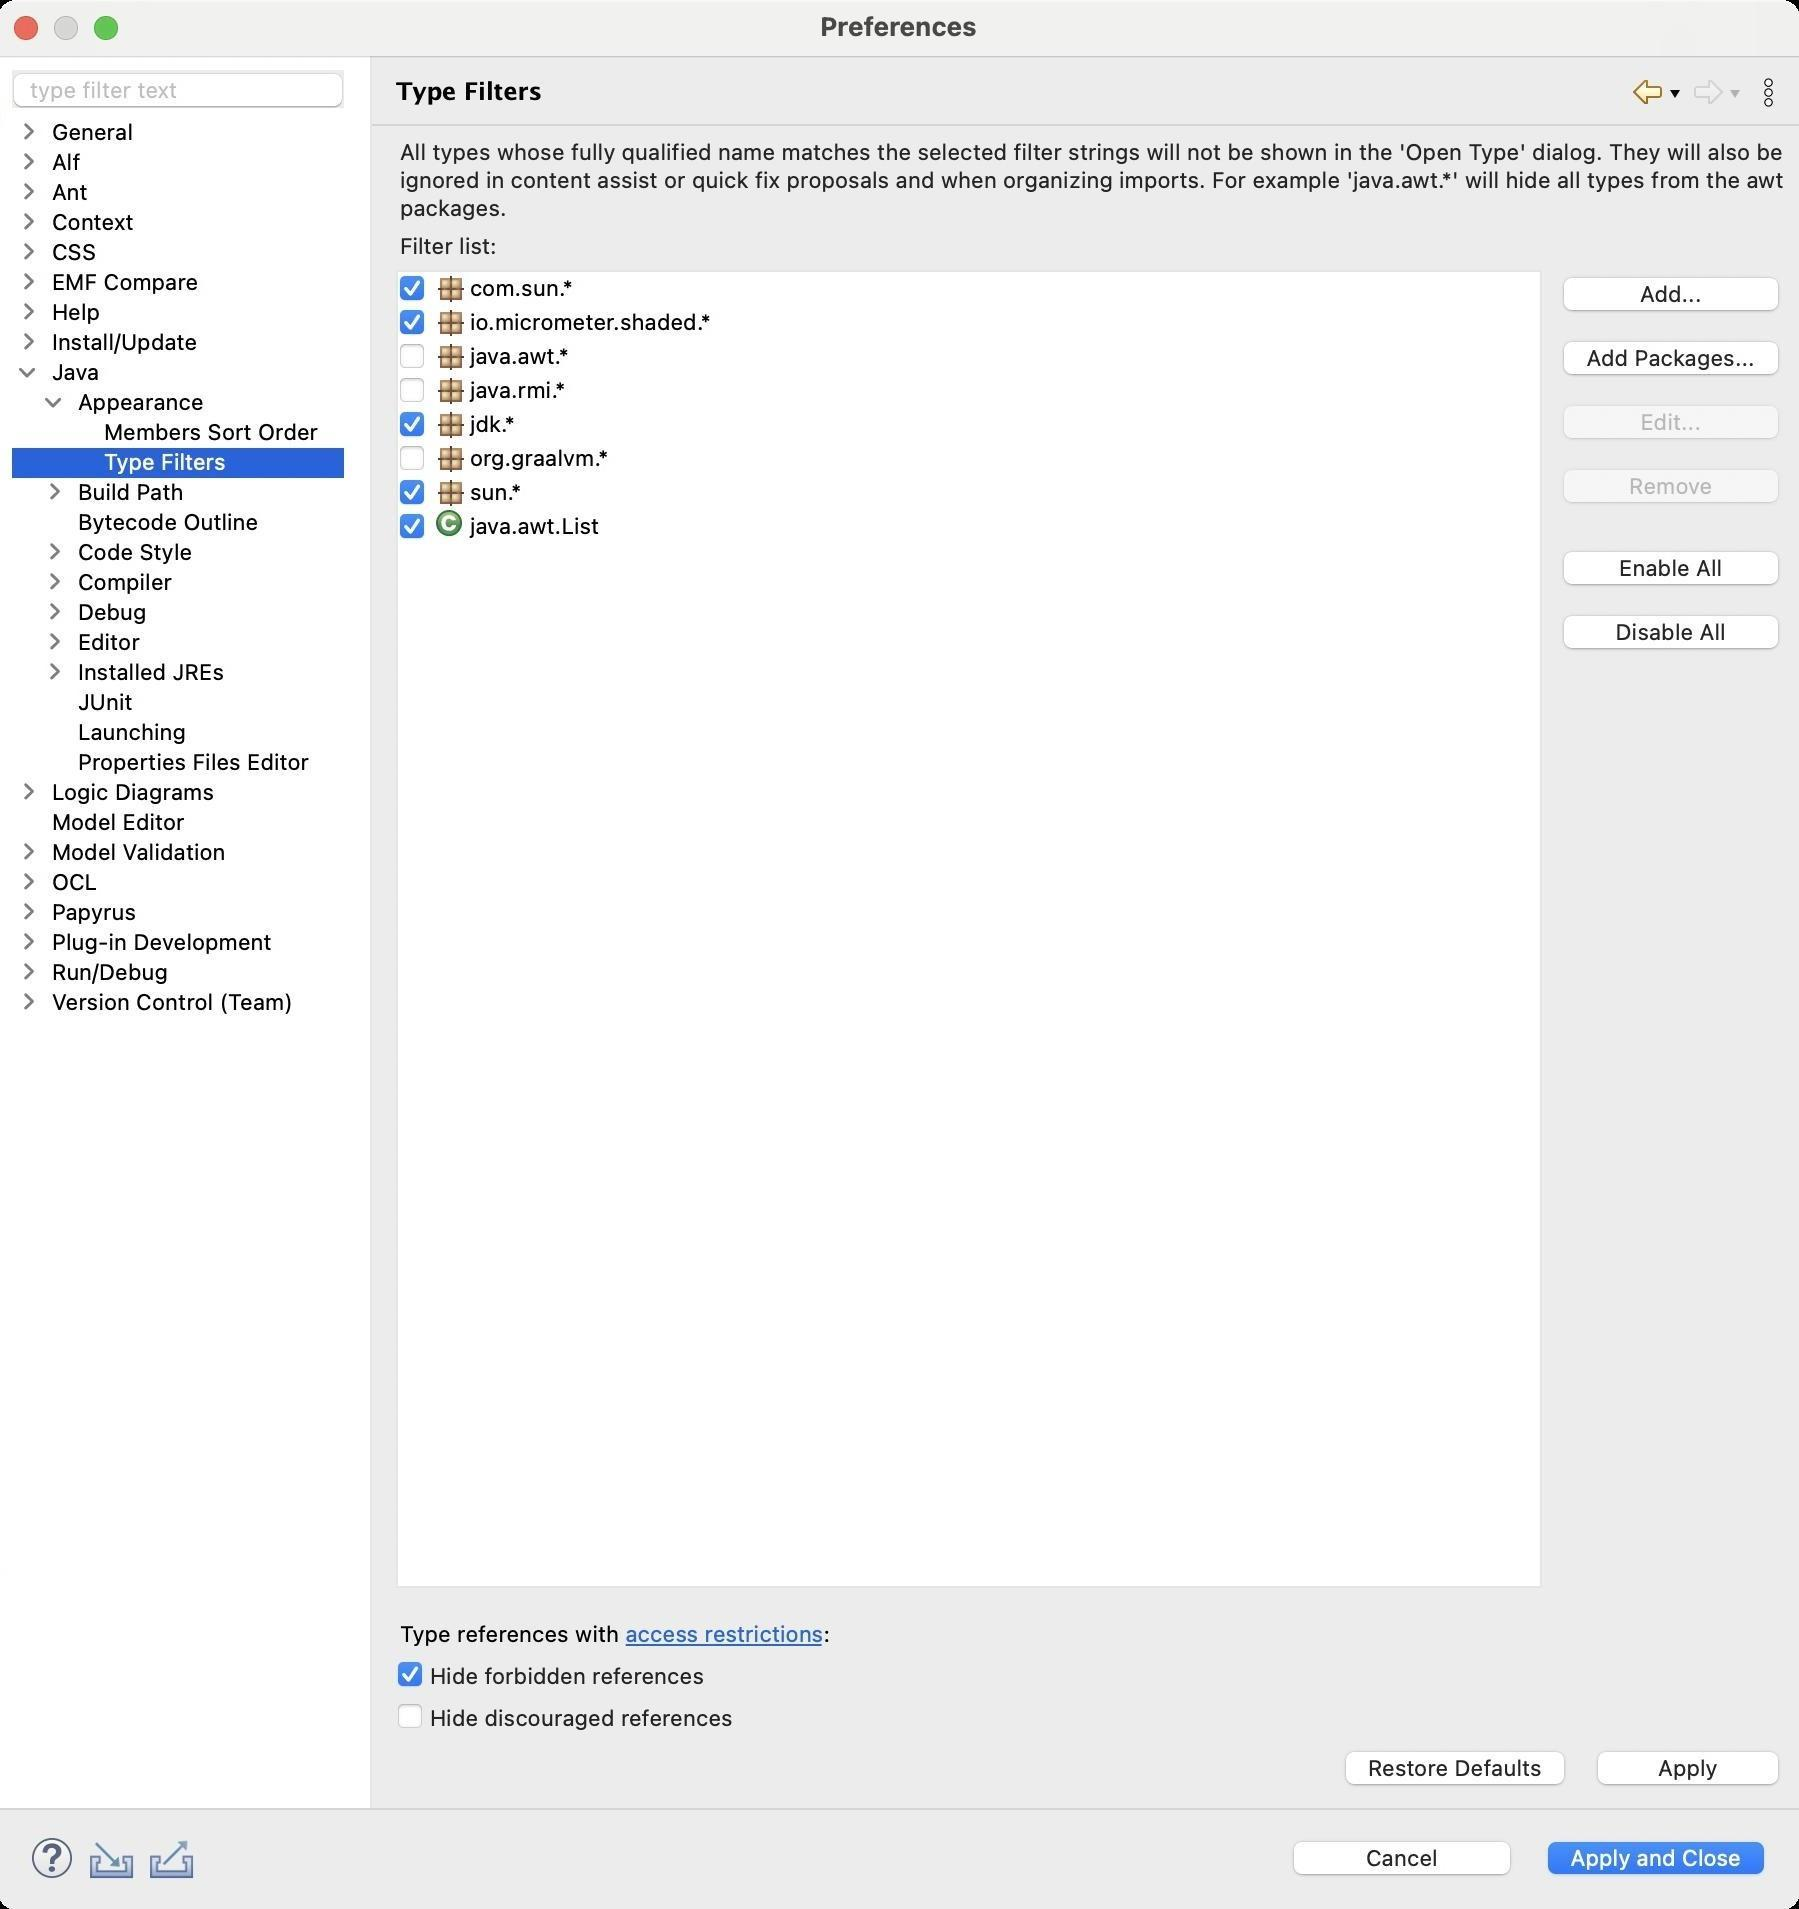
Accessibility tree:
{"name": "Preferences", "role": "AXWindow", "description": null, "role_description": "standard window", "value": null, "position": "480.00;95.00", "size": "901;955", "children": [{"name": "Apply_and_Close", "role": "AXButton", "description": null, "role_description": "button", "value": null, "position": "769.00;917.00", "size": "120;27", "children": []}, {"name": "Cancel", "role": "AXButton", "description": null, "role_description": "button", "value": null, "position": "642.00;917.00", "size": "120;27", "children": []}, {"name": null, "role": "AXToolbar", "description": null, "role_description": "toolbar", "value": null, "position": "12.00;915.00", "size": "90;30", "children": [{"name": "Help", "role": "AXCheckBox", "description": null, "role_description": "checkbox", "value": 0, "position": "12.00;915.00", "size": "30;30", "children": []}, {"name": "Import", "role": "AXButton", "description": null, "role_description": "button", "value": null, "position": "42.00;915.00", "size": "30;30", "children": []}, {"name": "Export", "role": "AXButton", "description": null, "role_description": "button", "value": null, "position": "72.00;915.00", "size": "30;30", "children": []}]}, {"name": null, "role": "AXScrollArea", "description": null, "role_description": "scroll area", "value": null, "position": "199.00;69.00", "size": "697;830", "children": [{"name": "Apply", "role": "AXButton", "description": null, "role_description": "button", "value": null, "position": "794.00;872.00", "size": "102;27", "children": []}, {"name": "Restore_Defaults", "role": "AXButton", "description": null, "role_description": "button", "value": null, "position": "668.00;872.00", "size": "121;27", "children": []}, {"name": "Hide_discouraged_references", "role": "AXCheckBox", "description": null, "role_description": "checkbox", "value": 0, "position": "199.00;851.00", "size": "697;16", "children": []}, {"name": "Hide_forbidden_references", "role": "AXCheckBox", "description": null, "role_description": "checkbox", "value": 1, "position": "199.00;830.00", "size": "697;16", "children": []}, {"name": null, "role": "AXScrollArea", "description": null, "role_description": "scroll area", "value": null, "position": "199.00;810.00", "size": "222;15", "children": [{"name": null, "role": "AXTextArea", "description": null, "role_description": "text entry area", "value": "Type references with access restrictions:", "position": "199.00;810.00", "size": "222;15", "children": [{"name": "access_restrictions", "role": "AXLink", "description": null, "role_description": "hyperlink", "value": null, "position": "313.85;810.00", "size": "99;13", "children": []}]}]}, {"name": null, "role": "AXStaticText", "description": null, "role_description": "text", "value": "", "position": "199.00;799.00", "size": "4;6", "children": []}, {"name": "Disable_All", "role": "AXButton", "description": null, "role_description": "button", "value": null, "position": "777.00;304.00", "size": "119;27", "children": []}, {"name": "Enable_All", "role": "AXButton", "description": null, "role_description": "button", "value": null, "position": "777.00;272.00", "size": "119;27", "children": []}, {"name": "Remove", "role": "AXButton", "description": null, "role_description": "button", "value": null, "position": "777.00;231.00", "size": "119;27", "children": []}, {"name": "Edit...", "role": "AXButton", "description": null, "role_description": "button", "value": null, "position": "777.00;199.00", "size": "119;27", "children": []}, {"name": "Add_Packages...", "role": "AXButton", "description": null, "role_description": "button", "value": null, "position": "777.00;167.00", "size": "119;27", "children": []}, {"name": "Add...", "role": "AXButton", "description": null, "role_description": "button", "value": null, "position": "777.00;135.00", "size": "119;27", "children": []}, {"name": null, "role": "AXScrollArea", "description": null, "role_description": "scroll area", "value": null, "position": "199.00;135.00", "size": "573;659", "children": [{"name": null, "role": "AXTable", "description": null, "role_description": "table", "value": null, "position": "200.00;136.00", "size": "571;657", "children": [{"name": null, "role": "AXRow", "description": null, "role_description": "table row", "value": null, "position": "200.00;136.00", "size": "571;17", "children": [{"name": "", "role": "AXCheckBox", "description": null, "role_description": "checkbox", "value": 1, "position": "200.00;136.00", "size": "14;16", "children": []}, {"name": null, "role": "AXStaticText", "description": null, "role_description": "text", "value": "com.sun.*", "position": "215.00;136.00", "size": "144;16", "children": []}]}, {"name": null, "role": "AXRow", "description": null, "role_description": "table row", "value": null, "position": "200.00;153.00", "size": "571;17", "children": [{"name": "", "role": "AXCheckBox", "description": null, "role_description": "checkbox", "value": 1, "position": "200.00;153.00", "size": "14;16", "children": []}, {"name": null, "role": "AXStaticText", "description": null, "role_description": "text", "value": "io.micrometer.shaded.*", "position": "215.00;153.00", "size": "144;16", "children": []}]}, {"name": null, "role": "AXRow", "description": null, "role_description": "table row", "value": null, "position": "200.00;170.00", "size": "571;17", "children": [{"name": "", "role": "AXCheckBox", "description": null, "role_description": "checkbox", "value": 0, "position": "200.00;170.00", "size": "14;16", "children": []}, {"name": null, "role": "AXStaticText", "description": null, "role_description": "text", "value": "java.awt.*", "position": "215.00;170.00", "size": "144;16", "children": []}]}, {"name": null, "role": "AXRow", "description": null, "role_description": "table row", "value": null, "position": "200.00;187.00", "size": "571;17", "children": [{"name": "", "role": "AXCheckBox", "description": null, "role_description": "checkbox", "value": 0, "position": "200.00;187.00", "size": "14;16", "children": []}, {"name": null, "role": "AXStaticText", "description": null, "role_description": "text", "value": "java.rmi.*", "position": "215.00;187.00", "size": "144;16", "children": []}]}, {"name": null, "role": "AXRow", "description": null, "role_description": "table row", "value": null, "position": "200.00;204.00", "size": "571;17", "children": [{"name": "", "role": "AXCheckBox", "description": null, "role_description": "checkbox", "value": 1, "position": "200.00;204.00", "size": "14;16", "children": []}, {"name": null, "role": "AXStaticText", "description": null, "role_description": "text", "value": "jdk.*", "position": "215.00;204.00", "size": "144;16", "children": []}]}, {"name": null, "role": "AXRow", "description": null, "role_description": "table row", "value": null, "position": "200.00;221.00", "size": "571;17", "children": [{"name": "", "role": "AXCheckBox", "description": null, "role_description": "checkbox", "value": 0, "position": "200.00;221.00", "size": "14;16", "children": []}, {"name": null, "role": "AXStaticText", "description": null, "role_description": "text", "value": "org.graalvm.*", "position": "215.00;221.00", "size": "144;16", "children": []}]}, {"name": null, "role": "AXRow", "description": null, "role_description": "table row", "value": null, "position": "200.00;238.00", "size": "571;17", "children": [{"name": "", "role": "AXCheckBox", "description": null, "role_description": "checkbox", "value": 1, "position": "200.00;238.00", "size": "14;16", "children": []}, {"name": null, "role": "AXStaticText", "description": null, "role_description": "text", "value": "sun.*", "position": "215.00;238.00", "size": "144;16", "children": []}]}, {"name": null, "role": "AXRow", "description": null, "role_description": "table row", "value": null, "position": "200.00;255.00", "size": "571;17", "children": [{"name": "", "role": "AXCheckBox", "description": null, "role_description": "checkbox", "value": 1, "position": "200.00;255.00", "size": "14;16", "children": []}, {"name": null, "role": "AXStaticText", "description": null, "role_description": "text", "value": "java.awt.List", "position": "215.00;255.00", "size": "144;16", "children": []}]}, {"name": null, "role": "AXColumn", "description": null, "role_description": "column", "value": null, "position": "200.00;136.00", "size": "15;657", "children": []}, {"name": null, "role": "AXColumn", "description": null, "role_description": "column", "value": null, "position": "215.00;136.00", "size": "145;657", "children": []}]}]}, {"name": null, "role": "AXStaticText", "description": null, "role_description": "text", "value": "Filter list:", "position": "199.00;116.00", "size": "697;14", "children": []}, {"name": null, "role": "AXStaticText", "description": null, "role_description": "text", "value": "All types whose fully qualified name matches the selected filter strings will not be shown in the 'Open Type' dialog. They will also be ignored in content assist or quick fix proposals and when organizing imports. For example 'java.awt.*' will hide all types from the awt packages.", "position": "199.00;69.00", "size": "697;42", "children": []}]}, {"name": null, "role": "AXToolbar", "description": "", "role_description": "toolbar", "value": null, "position": "814.00;35.00", "size": "82;22", "children": [{"name": "Back_to_Members_Sort_Order", "role": "AXMenuButton", "description": null, "role_description": "menu button", "value": null, "position": "814.00;35.00", "size": "22;22", "children": []}, {"name": "Forward", "role": "AXMenuButton", "description": null, "role_description": "menu button", "value": null, "position": "844.00;35.00", "size": "22;22", "children": []}, {"name": "Additional_Dialog_Actions", "role": "AXButton", "description": null, "role_description": "button", "value": null, "position": "874.00;35.00", "size": "22;22", "children": []}]}, {"name": null, "role": "AXStaticText", "description": "", "role_description": "text", "value": "Type Filters", "position": "196.00;35.00", "size": "611;21", "children": []}, {"name": null, "role": "AXSplitter", "description": null, "role_description": "splitter", "value": 180, "position": "180.00;28.00", "size": "5;876", "children": []}, {"name": null, "role": "AXScrollArea", "description": null, "role_description": "scroll area", "value": null, "position": "7.00;59.00", "size": "166;845", "children": [{"name": null, "role": "AXOutline", "description": null, "role_description": "outline", "value": null, "position": "7.00;59.00", "size": "166;845", "children": [{"name": null, "role": "AXRow", "description": null, "role_description": "outline row", "value": null, "position": "7.00;59.00", "size": "166;15", "children": [{"name": null, "role": "AXGroup", "description": null, "role_description": "group", "value": null, "position": "7.00;59.00", "size": "154;15", "children": [{"name": null, "role": "AXDisclosureTriangle", "description": null, "role_description": "disclosure triangle", "value": 0, "position": "9.00;59.00", "size": "12;14", "children": []}, {"name": null, "role": "AXStaticText", "description": null, "role_description": "text", "value": "General", "position": "25.00;59.00", "size": "135;14", "children": []}]}]}, {"name": null, "role": "AXRow", "description": null, "role_description": "outline row", "value": null, "position": "7.00;74.00", "size": "166;15", "children": [{"name": null, "role": "AXGroup", "description": null, "role_description": "group", "value": null, "position": "7.00;74.00", "size": "154;15", "children": [{"name": null, "role": "AXDisclosureTriangle", "description": null, "role_description": "disclosure triangle", "value": 0, "position": "9.00;74.00", "size": "12;14", "children": []}, {"name": null, "role": "AXStaticText", "description": null, "role_description": "text", "value": "Alf", "position": "25.00;74.00", "size": "135;14", "children": []}]}]}, {"name": null, "role": "AXRow", "description": null, "role_description": "outline row", "value": null, "position": "7.00;89.00", "size": "166;15", "children": [{"name": null, "role": "AXGroup", "description": null, "role_description": "group", "value": null, "position": "7.00;89.00", "size": "154;15", "children": [{"name": null, "role": "AXDisclosureTriangle", "description": null, "role_description": "disclosure triangle", "value": 0, "position": "9.00;89.00", "size": "12;14", "children": []}, {"name": null, "role": "AXStaticText", "description": null, "role_description": "text", "value": "Ant", "position": "25.00;89.00", "size": "135;14", "children": []}]}]}, {"name": null, "role": "AXRow", "description": null, "role_description": "outline row", "value": null, "position": "7.00;104.00", "size": "166;15", "children": [{"name": null, "role": "AXGroup", "description": null, "role_description": "group", "value": null, "position": "7.00;104.00", "size": "154;15", "children": [{"name": null, "role": "AXDisclosureTriangle", "description": null, "role_description": "disclosure triangle", "value": 0, "position": "9.00;104.00", "size": "12;14", "children": []}, {"name": null, "role": "AXStaticText", "description": null, "role_description": "text", "value": "Context", "position": "25.00;104.00", "size": "135;14", "children": []}]}]}, {"name": null, "role": "AXRow", "description": null, "role_description": "outline row", "value": null, "position": "7.00;119.00", "size": "166;15", "children": [{"name": null, "role": "AXGroup", "description": null, "role_description": "group", "value": null, "position": "7.00;119.00", "size": "154;15", "children": [{"name": null, "role": "AXDisclosureTriangle", "description": null, "role_description": "disclosure triangle", "value": 0, "position": "9.00;119.00", "size": "12;14", "children": []}, {"name": null, "role": "AXStaticText", "description": null, "role_description": "text", "value": "CSS", "position": "25.00;119.00", "size": "135;14", "children": []}]}]}, {"name": null, "role": "AXRow", "description": null, "role_description": "outline row", "value": null, "position": "7.00;134.00", "size": "166;15", "children": [{"name": null, "role": "AXGroup", "description": null, "role_description": "group", "value": null, "position": "7.00;134.00", "size": "154;15", "children": [{"name": null, "role": "AXDisclosureTriangle", "description": null, "role_description": "disclosure triangle", "value": 0, "position": "9.00;134.00", "size": "12;14", "children": []}, {"name": null, "role": "AXStaticText", "description": null, "role_description": "text", "value": "EMF Compare", "position": "25.00;134.00", "size": "135;14", "children": []}]}]}, {"name": null, "role": "AXRow", "description": null, "role_description": "outline row", "value": null, "position": "7.00;149.00", "size": "166;15", "children": [{"name": null, "role": "AXGroup", "description": null, "role_description": "group", "value": null, "position": "7.00;149.00", "size": "154;15", "children": [{"name": null, "role": "AXDisclosureTriangle", "description": null, "role_description": "disclosure triangle", "value": 0, "position": "9.00;149.00", "size": "12;14", "children": []}, {"name": null, "role": "AXStaticText", "description": null, "role_description": "text", "value": "Help", "position": "25.00;149.00", "size": "135;14", "children": []}]}]}, {"name": null, "role": "AXRow", "description": null, "role_description": "outline row", "value": null, "position": "7.00;164.00", "size": "166;15", "children": [{"name": null, "role": "AXGroup", "description": null, "role_description": "group", "value": null, "position": "7.00;164.00", "size": "154;15", "children": [{"name": null, "role": "AXDisclosureTriangle", "description": null, "role_description": "disclosure triangle", "value": 0, "position": "9.00;164.00", "size": "12;14", "children": []}, {"name": null, "role": "AXStaticText", "description": null, "role_description": "text", "value": "Install/Update", "position": "25.00;164.00", "size": "135;14", "children": []}]}]}, {"name": null, "role": "AXRow", "description": null, "role_description": "outline row", "value": null, "position": "7.00;179.00", "size": "166;15", "children": [{"name": null, "role": "AXGroup", "description": null, "role_description": "group", "value": null, "position": "7.00;179.00", "size": "154;15", "children": [{"name": null, "role": "AXDisclosureTriangle", "description": null, "role_description": "disclosure triangle", "value": 1, "position": "9.00;179.00", "size": "12;14", "children": []}, {"name": null, "role": "AXStaticText", "description": null, "role_description": "text", "value": "Java", "position": "25.00;179.00", "size": "135;14", "children": []}]}]}, {"name": null, "role": "AXRow", "description": null, "role_description": "outline row", "value": null, "position": "7.00;194.00", "size": "166;15", "children": [{"name": null, "role": "AXGroup", "description": null, "role_description": "group", "value": null, "position": "7.00;194.00", "size": "154;15", "children": [{"name": null, "role": "AXDisclosureTriangle", "description": null, "role_description": "disclosure triangle", "value": 1, "position": "22.00;194.00", "size": "12;14", "children": []}, {"name": null, "role": "AXStaticText", "description": null, "role_description": "text", "value": "Appearance", "position": "38.00;194.00", "size": "122;14", "children": []}]}]}, {"name": null, "role": "AXRow", "description": null, "role_description": "outline row", "value": null, "position": "7.00;209.00", "size": "166;15", "children": [{"name": null, "role": "AXStaticText", "description": null, "role_description": "text", "value": "Members Sort Order", "position": "51.00;209.00", "size": "109;14", "children": []}]}, {"name": null, "role": "AXRow", "description": null, "role_description": "outline row", "value": null, "position": "7.00;224.00", "size": "166;15", "children": [{"name": null, "role": "AXStaticText", "description": null, "role_description": "text", "value": "Type Filters", "position": "51.00;224.00", "size": "109;14", "children": []}]}, {"name": null, "role": "AXRow", "description": null, "role_description": "outline row", "value": null, "position": "7.00;239.00", "size": "166;15", "children": [{"name": null, "role": "AXGroup", "description": null, "role_description": "group", "value": null, "position": "7.00;239.00", "size": "154;15", "children": [{"name": null, "role": "AXDisclosureTriangle", "description": null, "role_description": "disclosure triangle", "value": 0, "position": "22.00;239.00", "size": "12;14", "children": []}, {"name": null, "role": "AXStaticText", "description": null, "role_description": "text", "value": "Build Path", "position": "38.00;239.00", "size": "122;14", "children": []}]}]}, {"name": null, "role": "AXRow", "description": null, "role_description": "outline row", "value": null, "position": "7.00;254.00", "size": "166;15", "children": [{"name": null, "role": "AXStaticText", "description": null, "role_description": "text", "value": "Bytecode Outline", "position": "38.00;254.00", "size": "122;14", "children": []}]}, {"name": null, "role": "AXRow", "description": null, "role_description": "outline row", "value": null, "position": "7.00;269.00", "size": "166;15", "children": [{"name": null, "role": "AXGroup", "description": null, "role_description": "group", "value": null, "position": "7.00;269.00", "size": "154;15", "children": [{"name": null, "role": "AXDisclosureTriangle", "description": null, "role_description": "disclosure triangle", "value": 0, "position": "22.00;269.00", "size": "12;14", "children": []}, {"name": null, "role": "AXStaticText", "description": null, "role_description": "text", "value": "Code Style", "position": "38.00;269.00", "size": "122;14", "children": []}]}]}, {"name": null, "role": "AXRow", "description": null, "role_description": "outline row", "value": null, "position": "7.00;284.00", "size": "166;15", "children": [{"name": null, "role": "AXGroup", "description": null, "role_description": "group", "value": null, "position": "7.00;284.00", "size": "154;15", "children": [{"name": null, "role": "AXDisclosureTriangle", "description": null, "role_description": "disclosure triangle", "value": 0, "position": "22.00;284.00", "size": "12;14", "children": []}, {"name": null, "role": "AXStaticText", "description": null, "role_description": "text", "value": "Compiler", "position": "38.00;284.00", "size": "122;14", "children": []}]}]}, {"name": null, "role": "AXRow", "description": null, "role_description": "outline row", "value": null, "position": "7.00;299.00", "size": "166;15", "children": [{"name": null, "role": "AXGroup", "description": null, "role_description": "group", "value": null, "position": "7.00;299.00", "size": "154;15", "children": [{"name": null, "role": "AXDisclosureTriangle", "description": null, "role_description": "disclosure triangle", "value": 0, "position": "22.00;299.00", "size": "12;14", "children": []}, {"name": null, "role": "AXStaticText", "description": null, "role_description": "text", "value": "Debug", "position": "38.00;299.00", "size": "122;14", "children": []}]}]}, {"name": null, "role": "AXRow", "description": null, "role_description": "outline row", "value": null, "position": "7.00;314.00", "size": "166;15", "children": [{"name": null, "role": "AXGroup", "description": null, "role_description": "group", "value": null, "position": "7.00;314.00", "size": "154;15", "children": [{"name": null, "role": "AXDisclosureTriangle", "description": null, "role_description": "disclosure triangle", "value": 0, "position": "22.00;314.00", "size": "12;14", "children": []}, {"name": null, "role": "AXStaticText", "description": null, "role_description": "text", "value": "Editor", "position": "38.00;314.00", "size": "122;14", "children": []}]}]}, {"name": null, "role": "AXRow", "description": null, "role_description": "outline row", "value": null, "position": "7.00;329.00", "size": "166;15", "children": [{"name": null, "role": "AXGroup", "description": null, "role_description": "group", "value": null, "position": "7.00;329.00", "size": "154;15", "children": [{"name": null, "role": "AXDisclosureTriangle", "description": null, "role_description": "disclosure triangle", "value": 0, "position": "22.00;329.00", "size": "12;14", "children": []}, {"name": null, "role": "AXStaticText", "description": null, "role_description": "text", "value": "Installed JREs", "position": "38.00;329.00", "size": "122;14", "children": []}]}]}, {"name": null, "role": "AXRow", "description": null, "role_description": "outline row", "value": null, "position": "7.00;344.00", "size": "166;15", "children": [{"name": null, "role": "AXStaticText", "description": null, "role_description": "text", "value": "JUnit", "position": "38.00;344.00", "size": "122;14", "children": []}]}, {"name": null, "role": "AXRow", "description": null, "role_description": "outline row", "value": null, "position": "7.00;359.00", "size": "166;15", "children": [{"name": null, "role": "AXStaticText", "description": null, "role_description": "text", "value": "Launching", "position": "38.00;359.00", "size": "122;14", "children": []}]}, {"name": null, "role": "AXRow", "description": null, "role_description": "outline row", "value": null, "position": "7.00;374.00", "size": "166;15", "children": [{"name": null, "role": "AXStaticText", "description": null, "role_description": "text", "value": "Properties Files Editor", "position": "38.00;374.00", "size": "122;14", "children": []}]}, {"name": null, "role": "AXRow", "description": null, "role_description": "outline row", "value": null, "position": "7.00;389.00", "size": "166;15", "children": [{"name": null, "role": "AXGroup", "description": null, "role_description": "group", "value": null, "position": "7.00;389.00", "size": "154;15", "children": [{"name": null, "role": "AXDisclosureTriangle", "description": null, "role_description": "disclosure triangle", "value": 0, "position": "9.00;389.00", "size": "12;14", "children": []}, {"name": null, "role": "AXStaticText", "description": null, "role_description": "text", "value": "Logic Diagrams", "position": "25.00;389.00", "size": "135;14", "children": []}]}]}, {"name": null, "role": "AXRow", "description": null, "role_description": "outline row", "value": null, "position": "7.00;404.00", "size": "166;15", "children": [{"name": null, "role": "AXStaticText", "description": null, "role_description": "text", "value": "Model Editor", "position": "25.00;404.00", "size": "135;14", "children": []}]}, {"name": null, "role": "AXRow", "description": null, "role_description": "outline row", "value": null, "position": "7.00;419.00", "size": "166;15", "children": [{"name": null, "role": "AXGroup", "description": null, "role_description": "group", "value": null, "position": "7.00;419.00", "size": "154;15", "children": [{"name": null, "role": "AXDisclosureTriangle", "description": null, "role_description": "disclosure triangle", "value": 0, "position": "9.00;419.00", "size": "12;14", "children": []}, {"name": null, "role": "AXStaticText", "description": null, "role_description": "text", "value": "Model Validation", "position": "25.00;419.00", "size": "135;14", "children": []}]}]}, {"name": null, "role": "AXRow", "description": null, "role_description": "outline row", "value": null, "position": "7.00;434.00", "size": "166;15", "children": [{"name": null, "role": "AXGroup", "description": null, "role_description": "group", "value": null, "position": "7.00;434.00", "size": "154;15", "children": [{"name": null, "role": "AXDisclosureTriangle", "description": null, "role_description": "disclosure triangle", "value": 0, "position": "9.00;434.00", "size": "12;14", "children": []}, {"name": null, "role": "AXStaticText", "description": null, "role_description": "text", "value": "OCL", "position": "25.00;434.00", "size": "135;14", "children": []}]}]}, {"name": null, "role": "AXRow", "description": null, "role_description": "outline row", "value": null, "position": "7.00;449.00", "size": "166;15", "children": [{"name": null, "role": "AXGroup", "description": null, "role_description": "group", "value": null, "position": "7.00;449.00", "size": "154;15", "children": [{"name": null, "role": "AXDisclosureTriangle", "description": null, "role_description": "disclosure triangle", "value": 0, "position": "9.00;449.00", "size": "12;14", "children": []}, {"name": null, "role": "AXStaticText", "description": null, "role_description": "text", "value": "Papyrus", "position": "25.00;449.00", "size": "135;14", "children": []}]}]}, {"name": null, "role": "AXRow", "description": null, "role_description": "outline row", "value": null, "position": "7.00;464.00", "size": "166;15", "children": [{"name": null, "role": "AXGroup", "description": null, "role_description": "group", "value": null, "position": "7.00;464.00", "size": "154;15", "children": [{"name": null, "role": "AXDisclosureTriangle", "description": null, "role_description": "disclosure triangle", "value": 0, "position": "9.00;464.00", "size": "12;14", "children": []}, {"name": null, "role": "AXStaticText", "description": null, "role_description": "text", "value": "Plug-in Development", "position": "25.00;464.00", "size": "135;14", "children": []}]}]}, {"name": null, "role": "AXRow", "description": null, "role_description": "outline row", "value": null, "position": "7.00;479.00", "size": "166;15", "children": [{"name": null, "role": "AXGroup", "description": null, "role_description": "group", "value": null, "position": "7.00;479.00", "size": "154;15", "children": [{"name": null, "role": "AXDisclosureTriangle", "description": null, "role_description": "disclosure triangle", "value": 0, "position": "9.00;479.00", "size": "12;14", "children": []}, {"name": null, "role": "AXStaticText", "description": null, "role_description": "text", "value": "Run/Debug", "position": "25.00;479.00", "size": "135;14", "children": []}]}]}, {"name": null, "role": "AXRow", "description": null, "role_description": "outline row", "value": null, "position": "7.00;494.00", "size": "166;15", "children": [{"name": null, "role": "AXGroup", "description": null, "role_description": "group", "value": null, "position": "7.00;494.00", "size": "154;15", "children": [{"name": null, "role": "AXDisclosureTriangle", "description": null, "role_description": "disclosure triangle", "value": 0, "position": "9.00;494.00", "size": "12;14", "children": []}, {"name": null, "role": "AXStaticText", "description": null, "role_description": "text", "value": "Version Control (Team)", "position": "25.00;494.00", "size": "135;14", "children": []}]}]}, {"name": null, "role": "AXColumn", "description": null, "role_description": "column", "value": null, "position": "7.00;59.00", "size": "154;845", "children": []}]}]}, {"name": "type_filter_text", "role": "AXTextField", "description": null, "role_description": "search text field", "value": "", "position": "7.00;35.00", "size": "166;19", "children": []}, {"name": null, "role": "AXButton", "description": null, "role_description": "close button", "value": null, "position": "7.00;6.00", "size": "14;16", "children": []}, {"name": null, "role": "AXButton", "description": null, "role_description": "zoom button", "value": null, "position": "47.00;6.00", "size": "14;16", "children": [{"name": null, "role": "AXGroup", "description": null, "role_description": "group", "value": null, "position": "47.00;6.00", "size": "14;16", "children": [{"name": null, "role": "AXGroup", "description": null, "role_description": "group", "value": null, "position": "47.00;6.00", "size": "14;16", "children": []}]}]}, {"name": null, "role": "AXButton", "description": null, "role_description": "minimize button", "value": null, "position": "27.00;6.00", "size": "14;16", "children": []}, {"name": null, "role": "AXStaticText", "description": null, "role_description": "text", "value": "Preferences", "position": "409.00;5.00", "size": "83;16", "children": []}]}